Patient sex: M
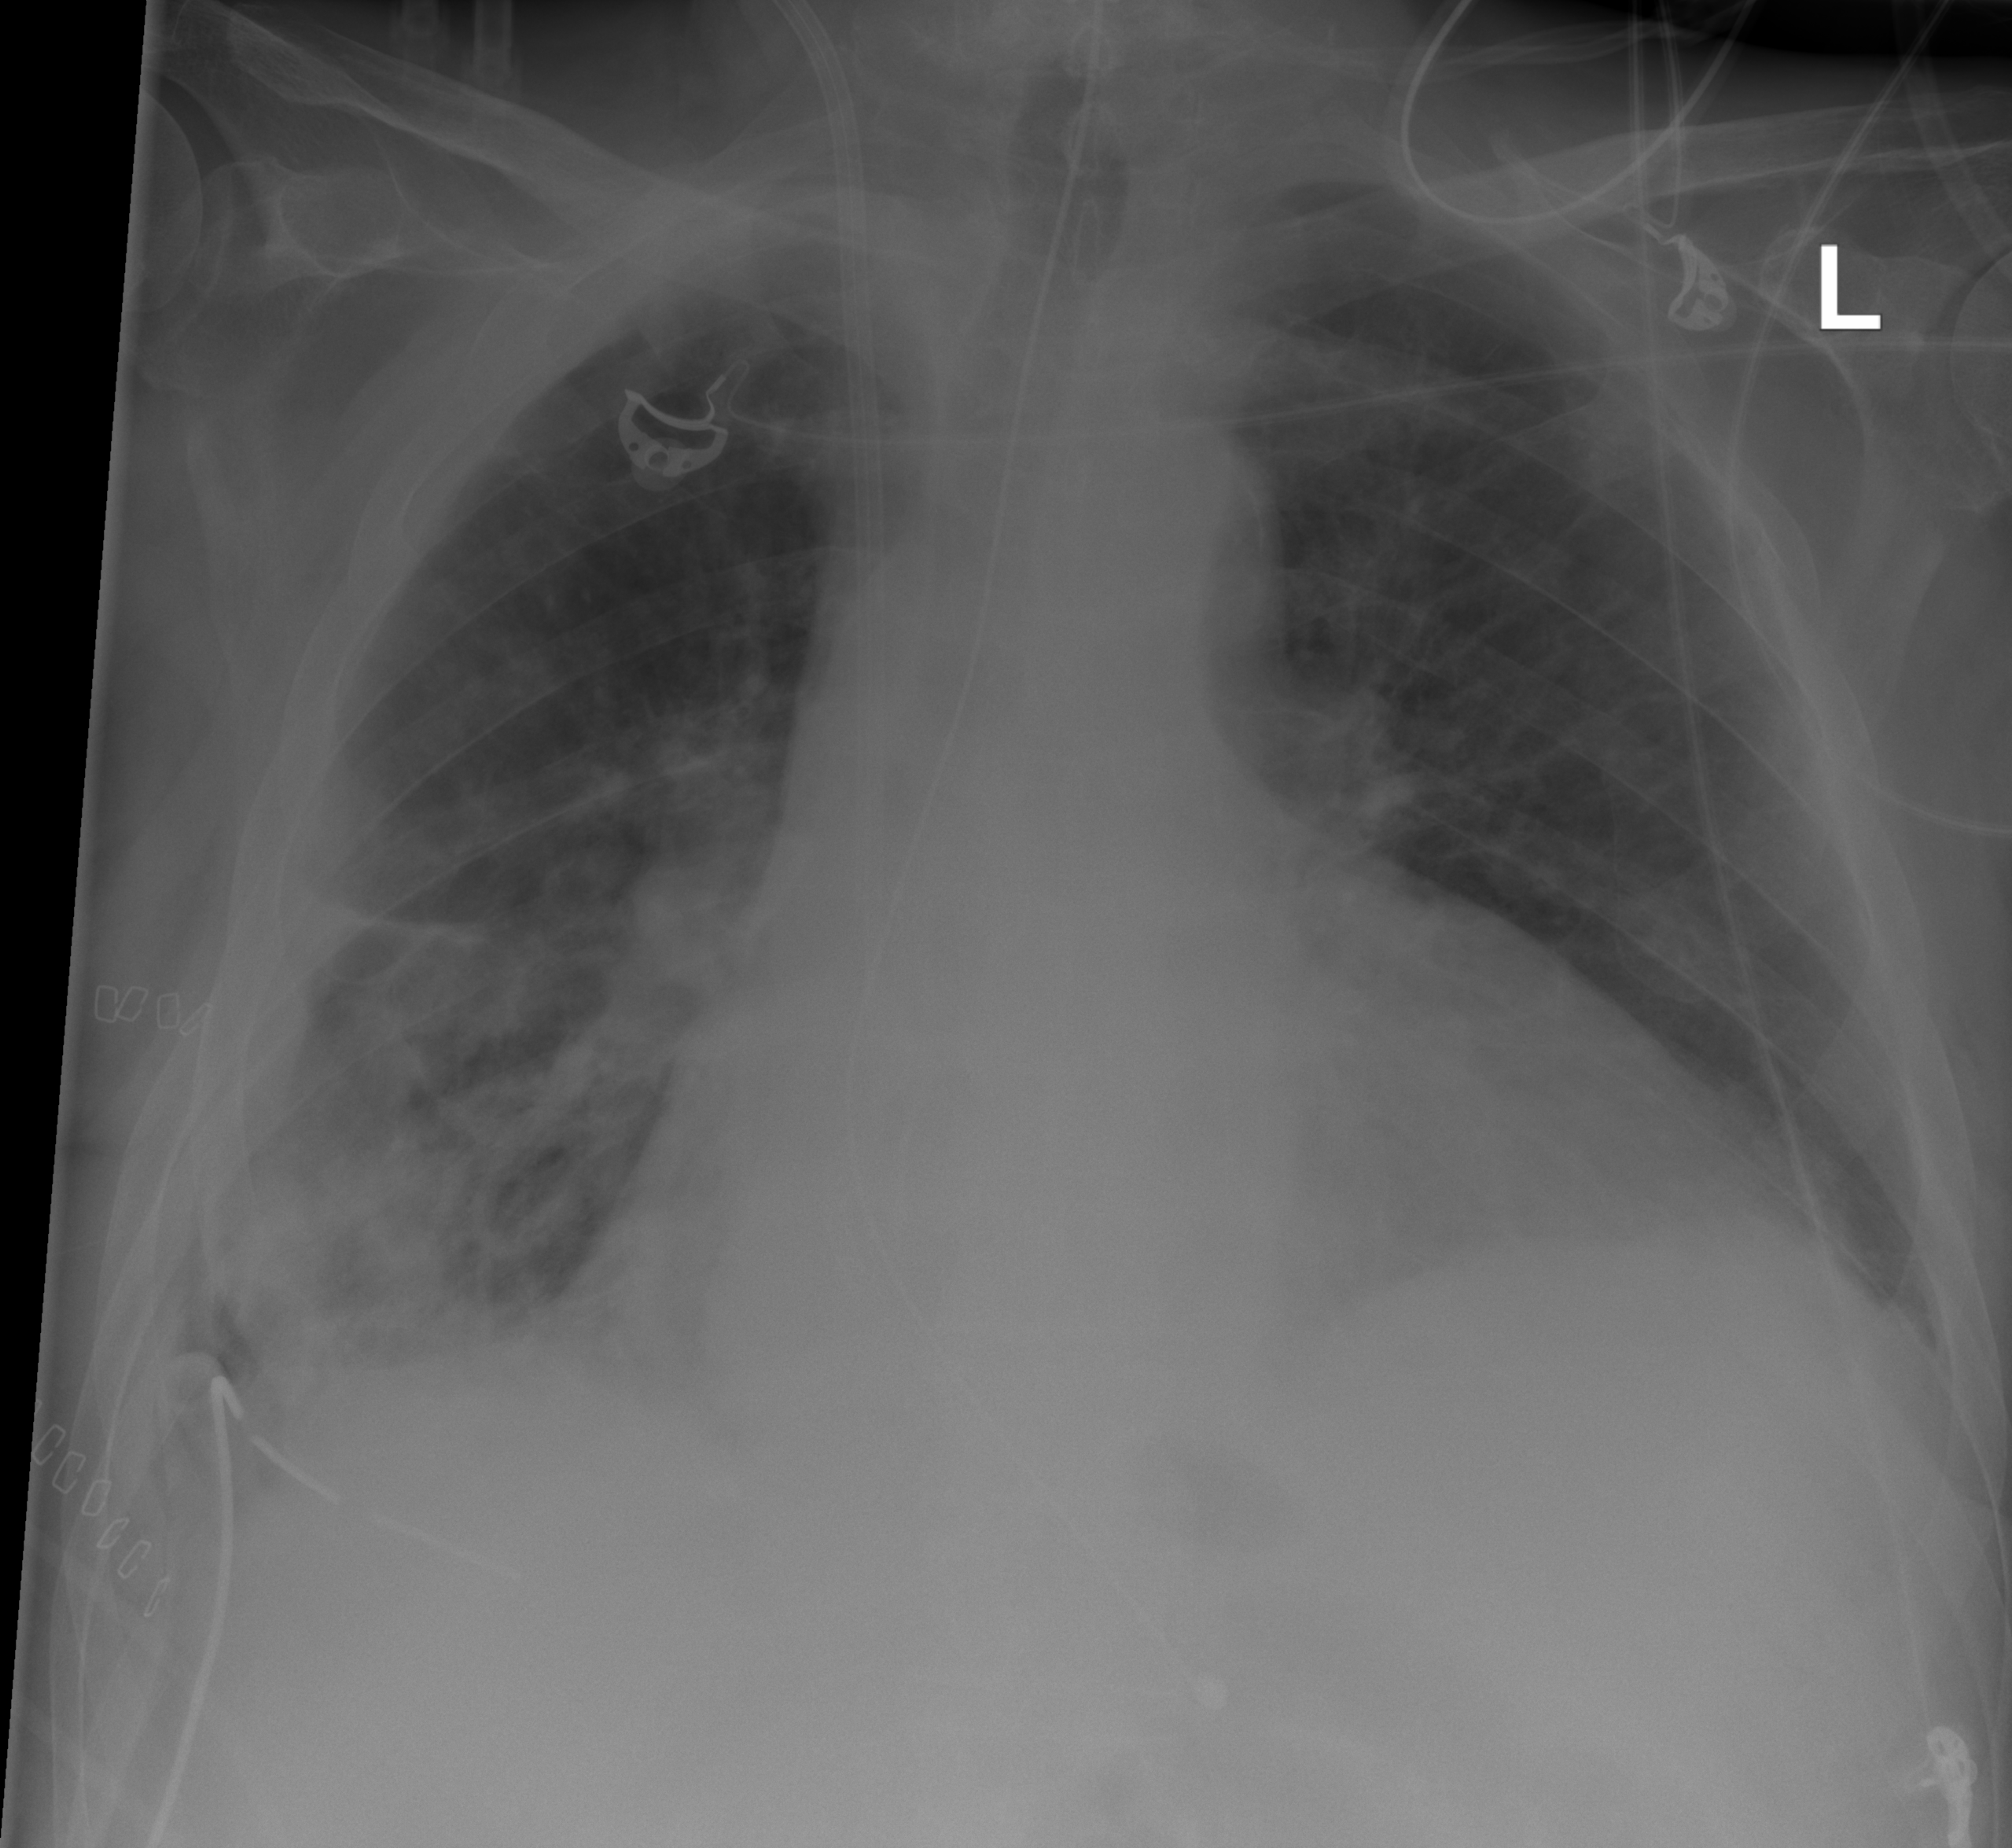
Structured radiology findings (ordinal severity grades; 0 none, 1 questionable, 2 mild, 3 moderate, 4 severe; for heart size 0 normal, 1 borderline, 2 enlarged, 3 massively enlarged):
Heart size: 2
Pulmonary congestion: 0
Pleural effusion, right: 1
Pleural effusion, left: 1
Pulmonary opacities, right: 2
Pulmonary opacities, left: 0
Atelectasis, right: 3
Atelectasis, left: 2